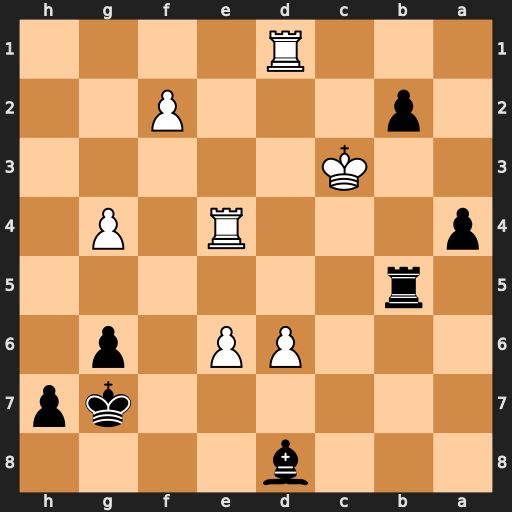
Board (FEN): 3b4/6kp/3PP1p1/1r6/p3R1P1/2K5/1p3P2/3R4
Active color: b
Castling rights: -
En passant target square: -
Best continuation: a3 e7 Ba5+ Kd3 a2 e8=Q b1=Q+